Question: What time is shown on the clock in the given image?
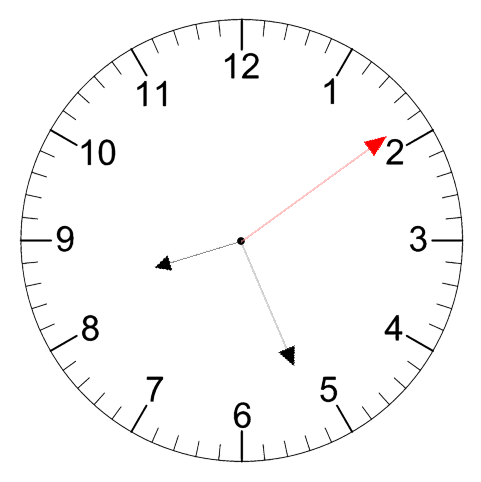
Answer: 08:26:09